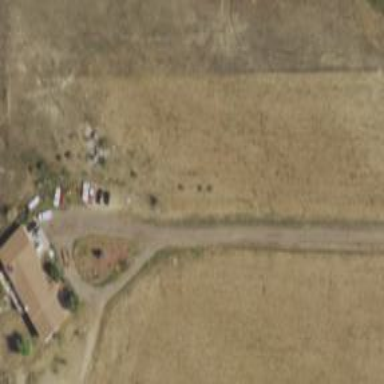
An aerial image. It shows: Driveway leading to service road.